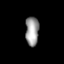
Tissue: lung
Cell type: Epithelial cells
Senescence score: 0.2317
Nuclear area (px): 386
Mean DAPI intensity: 154.111